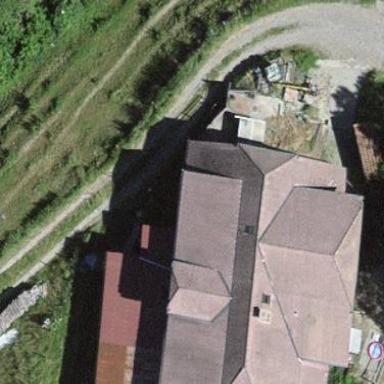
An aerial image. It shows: Farm building.